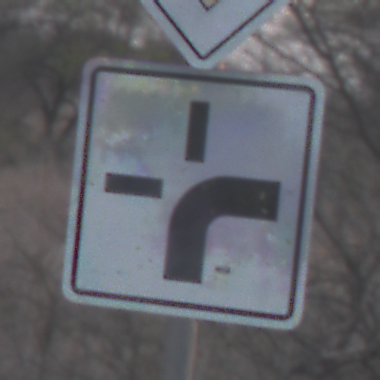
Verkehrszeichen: VerlaufVorfahrtsstrasse3
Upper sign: Vorfahrtsstrasse
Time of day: SunriseSunset
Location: Outdoor (Nature)
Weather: Clear
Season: NotSpecified
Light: Natural